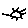
Label: sun